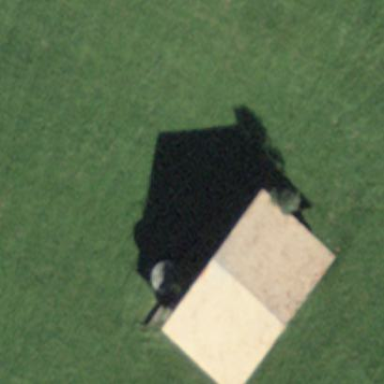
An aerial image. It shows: Rural barn.